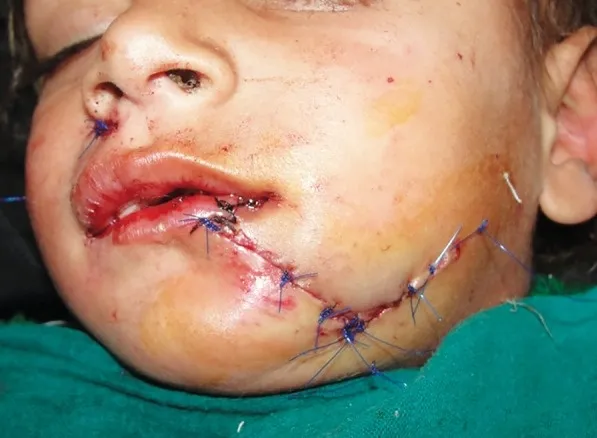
Sutured lacerated wound.
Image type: medical_photograph (other_medical_photograph)